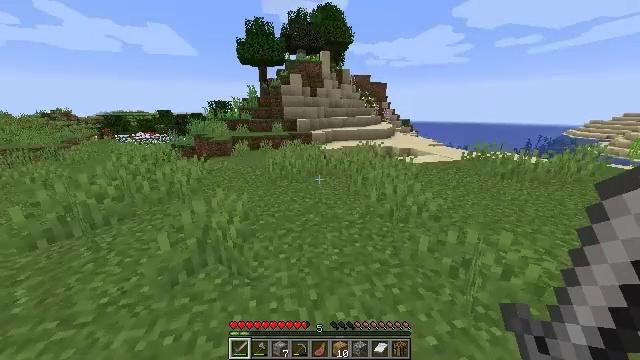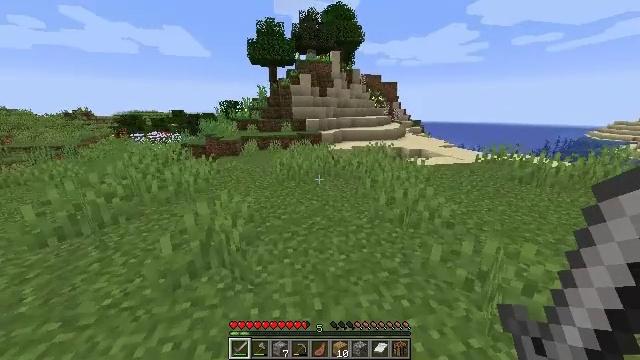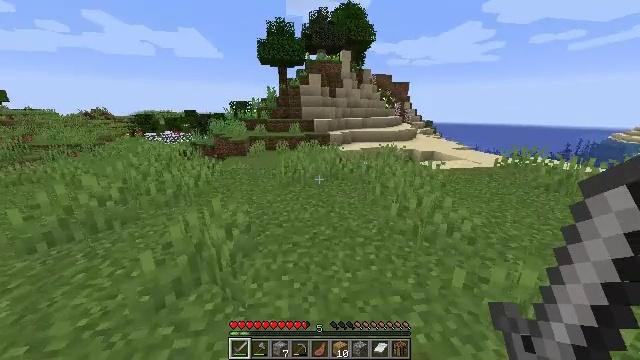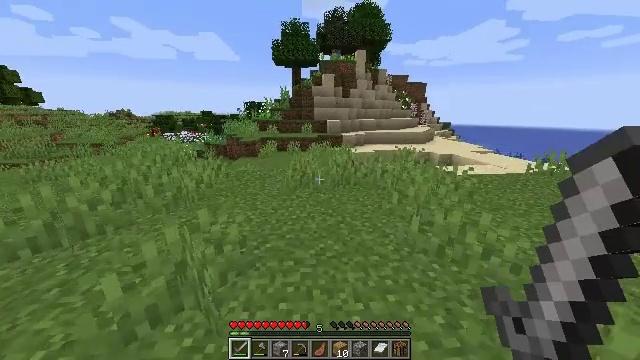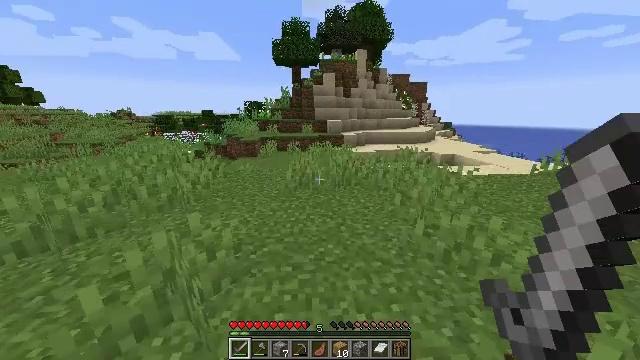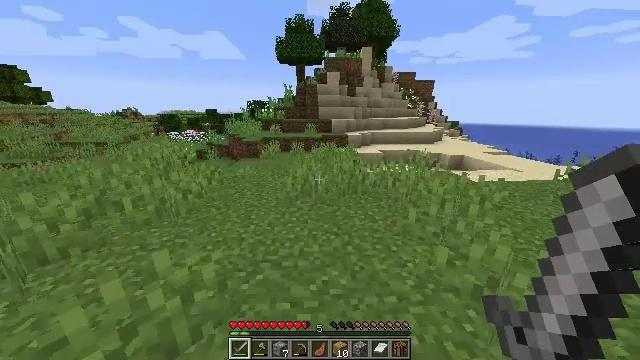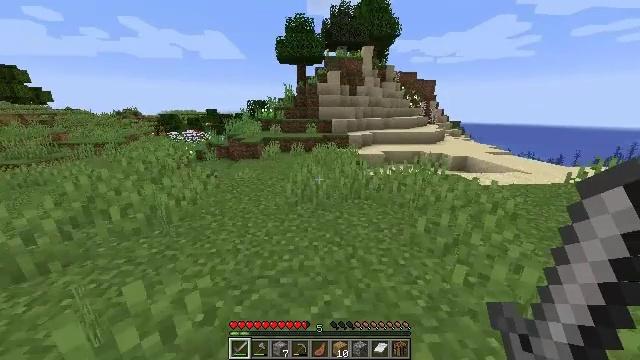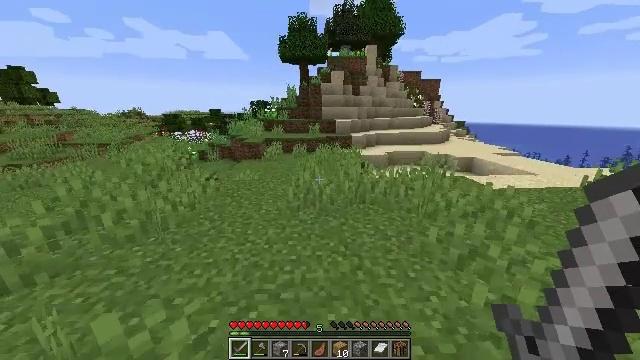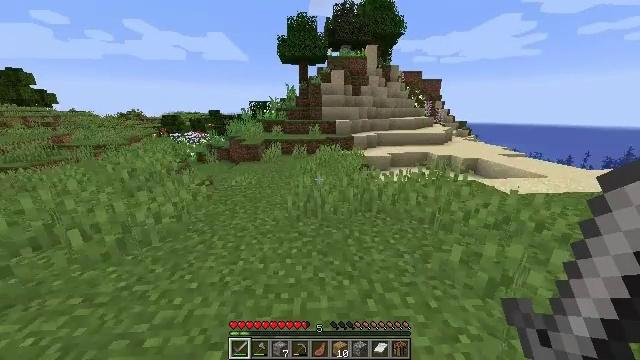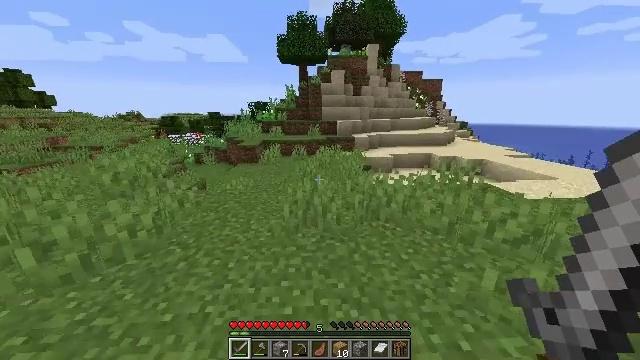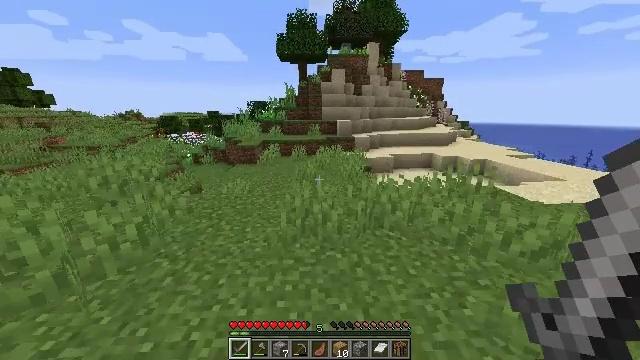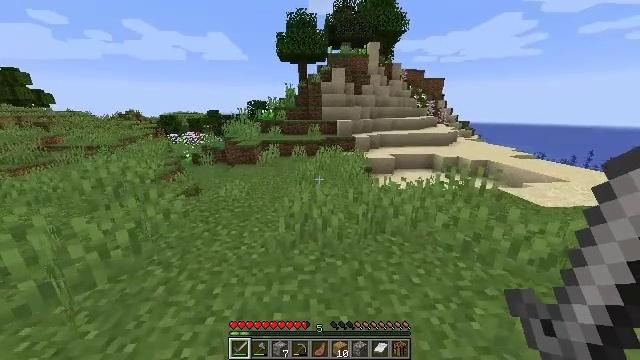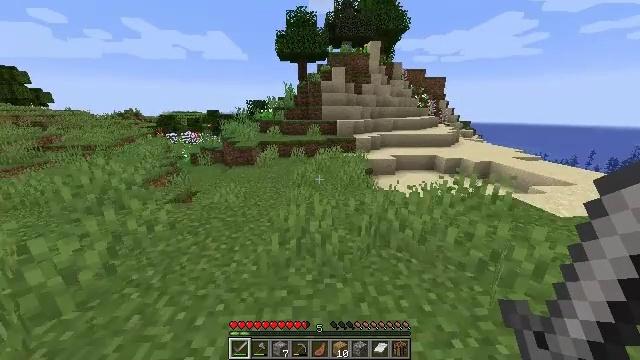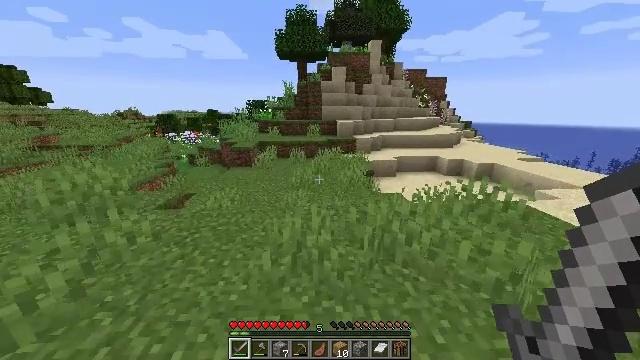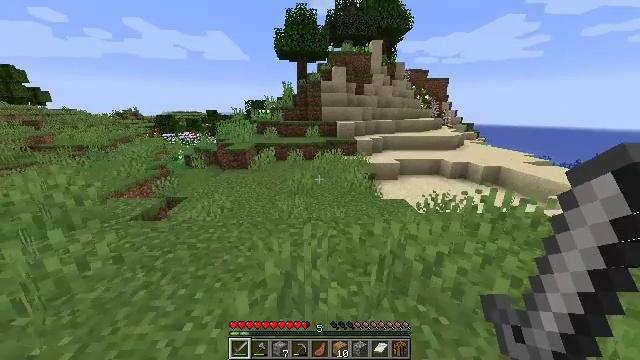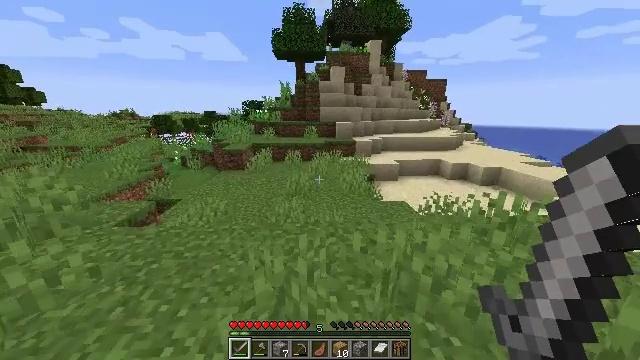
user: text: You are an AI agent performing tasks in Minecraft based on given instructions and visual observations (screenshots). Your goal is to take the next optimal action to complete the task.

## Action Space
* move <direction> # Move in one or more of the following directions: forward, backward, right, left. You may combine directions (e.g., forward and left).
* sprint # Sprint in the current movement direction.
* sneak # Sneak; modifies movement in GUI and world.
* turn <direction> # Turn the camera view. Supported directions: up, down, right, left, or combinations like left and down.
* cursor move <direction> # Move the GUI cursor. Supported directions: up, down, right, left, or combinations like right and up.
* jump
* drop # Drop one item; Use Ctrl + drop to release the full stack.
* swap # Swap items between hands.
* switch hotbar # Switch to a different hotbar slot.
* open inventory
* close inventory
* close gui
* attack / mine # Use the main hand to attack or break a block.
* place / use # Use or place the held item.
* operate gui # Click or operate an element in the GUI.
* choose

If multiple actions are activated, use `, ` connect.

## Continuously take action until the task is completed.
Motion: motion action
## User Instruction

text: Cut down the sugar cane stalks.
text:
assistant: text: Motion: move forward, sprint, turn left
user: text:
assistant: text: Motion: move forward, sprint, turn left
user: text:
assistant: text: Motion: move forward, sprint, turn left
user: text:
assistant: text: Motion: move forward, sprint
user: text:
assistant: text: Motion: move forward, sprint, turn left
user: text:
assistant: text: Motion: move forward, sprint
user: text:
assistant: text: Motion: move forward, sprint
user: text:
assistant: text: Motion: move forward, sprint
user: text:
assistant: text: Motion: move forward, sprint
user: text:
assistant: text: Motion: move forward, sprint
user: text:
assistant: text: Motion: move forward, sprint
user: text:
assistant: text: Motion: move forward, sprint
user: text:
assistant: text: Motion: move forward, sprint
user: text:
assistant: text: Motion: move forward, sprint
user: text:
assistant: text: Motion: move forward, sprint
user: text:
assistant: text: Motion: move forward, sprint, turn right and down
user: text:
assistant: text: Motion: move forward, sprint, turn right and down
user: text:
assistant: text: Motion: move forward, sprint, turn right
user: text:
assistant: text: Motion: move forward, sprint, turn right
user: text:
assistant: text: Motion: move forward, sprint, turn right
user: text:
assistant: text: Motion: move forward, sprint, turn right
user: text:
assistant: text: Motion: move forward, sprint
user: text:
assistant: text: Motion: move forward, sprint
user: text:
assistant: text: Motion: move forward, sprint
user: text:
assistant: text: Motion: move forward, sprint
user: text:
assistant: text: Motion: move forward, sprint
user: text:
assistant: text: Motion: move forward, sprint, turn left
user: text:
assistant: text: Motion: move forward, sprint
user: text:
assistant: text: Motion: move forward, sprint, turn left
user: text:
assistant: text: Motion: move forward, sprint, turn left